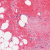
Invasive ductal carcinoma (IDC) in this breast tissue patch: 0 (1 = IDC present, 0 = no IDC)